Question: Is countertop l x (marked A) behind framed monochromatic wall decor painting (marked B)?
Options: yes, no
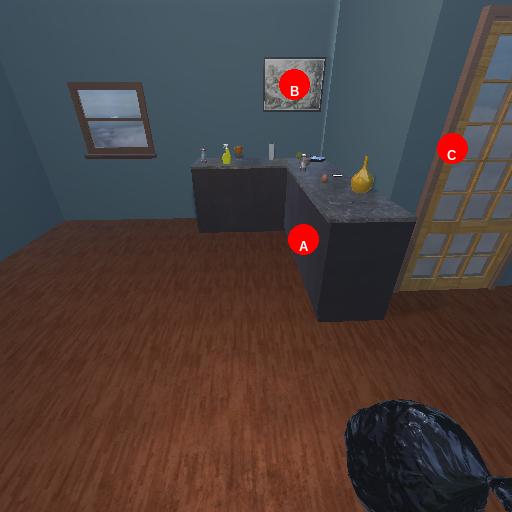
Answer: yes